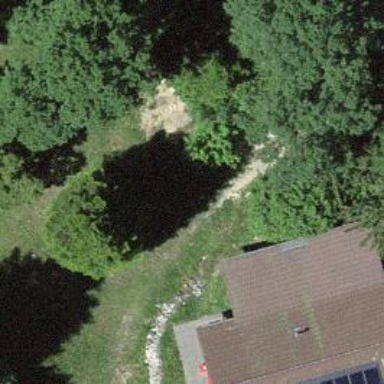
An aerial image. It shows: Dirt path.